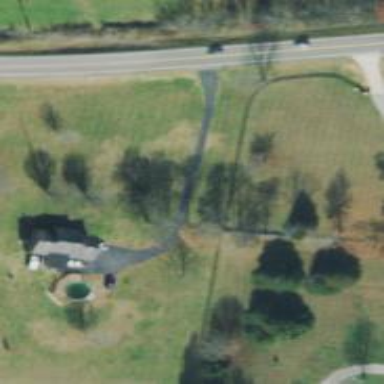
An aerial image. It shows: Driveway leading to service road.